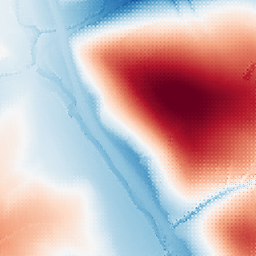
Category: trend_removal
Decomposition family: polynomial_high
Decomposition parameters: degree: 6
Upsampling method: regularized
Upsampling parameters: scale: 2
lambda_reg: 0.1
Upsampling scale: 2